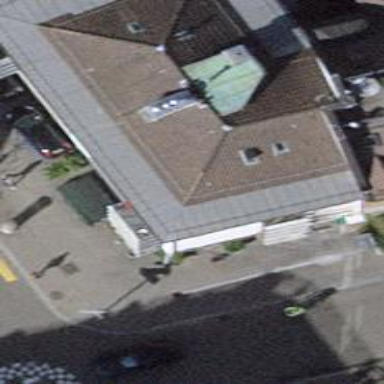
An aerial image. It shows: Café.